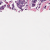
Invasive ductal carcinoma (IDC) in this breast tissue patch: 1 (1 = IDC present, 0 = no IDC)